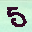
Label: 5